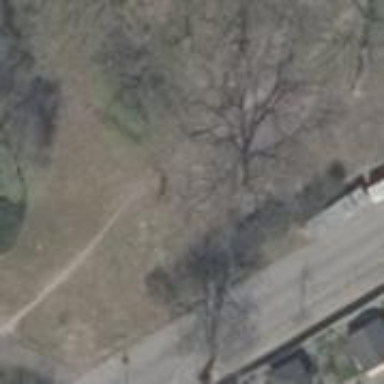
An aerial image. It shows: Path on the ground.